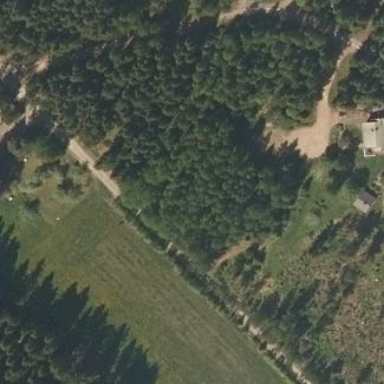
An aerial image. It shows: Evergreen needle-leaved woodland.